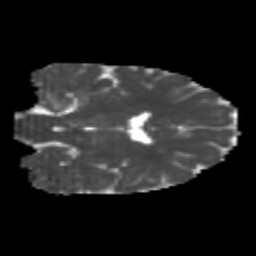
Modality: MD
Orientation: coronal
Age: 23
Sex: female
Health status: healthy
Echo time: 0.074 s